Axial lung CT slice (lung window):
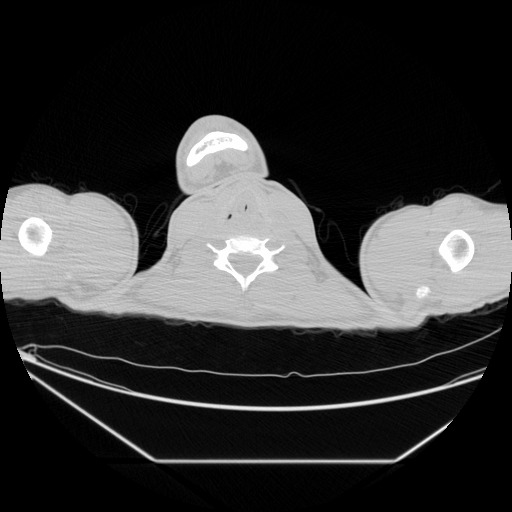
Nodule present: no